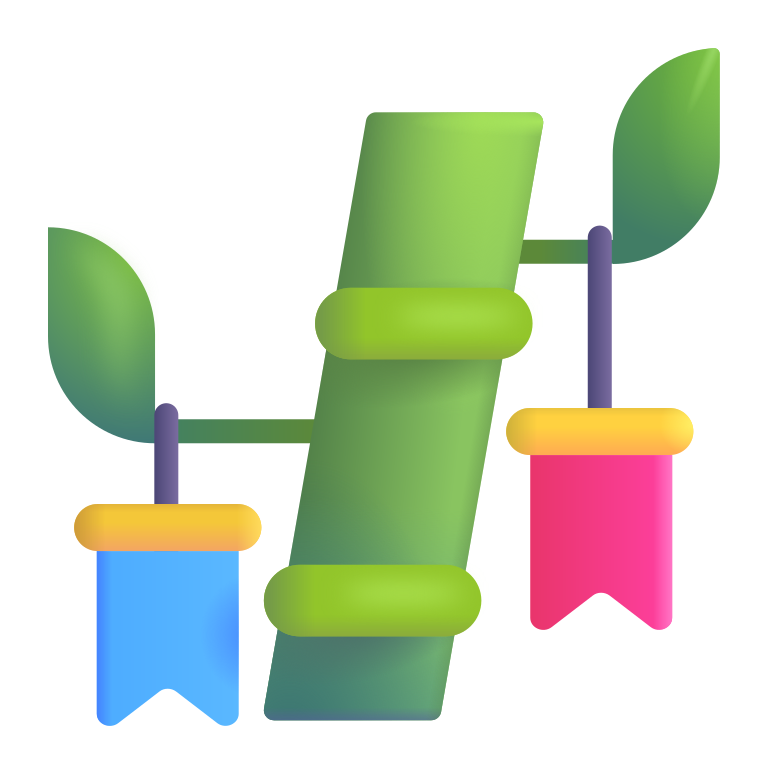
tanabata tree color